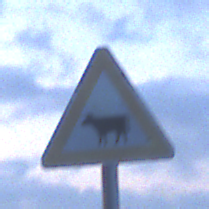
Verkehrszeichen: ViehtriebRechts
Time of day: Dawn
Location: Outdoor (Urban)
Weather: PartlyCloudy
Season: NotSpecified
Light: Natural